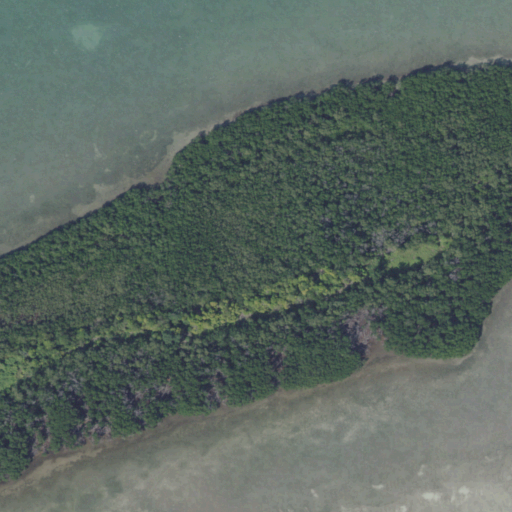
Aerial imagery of island in Florida named Tavernier Key containing woody wetlands, open water, and herbaceous wetlands